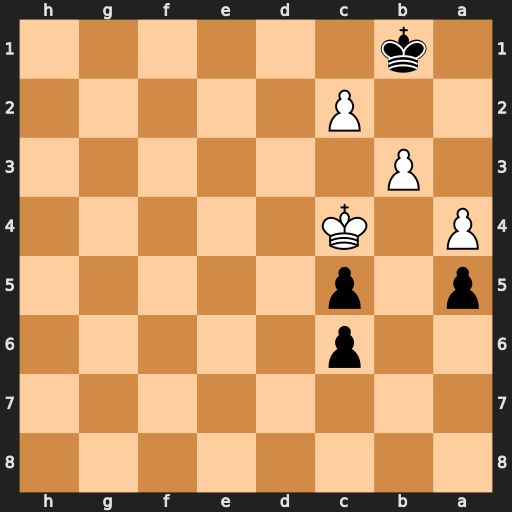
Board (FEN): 8/8/2p5/p1p5/P1K5/1P6/2P5/1k6
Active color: b
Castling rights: -
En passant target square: -
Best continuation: Kxc2 Kxc5 Kxb3